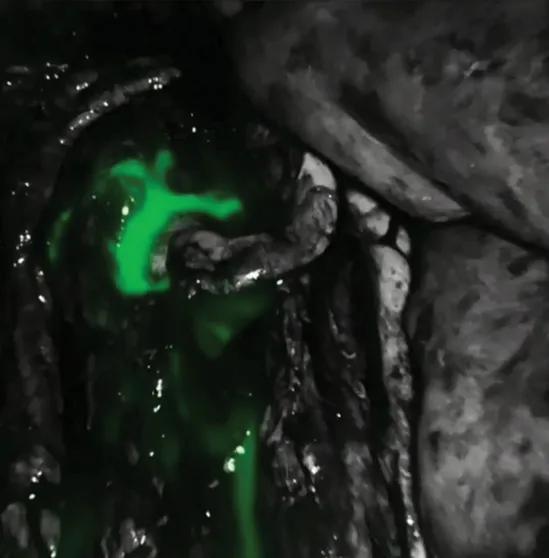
Intraoperative intranodal lymphangiography through an inguinal lymph node was performed with indocyanine green injection through the right inguinal lymph node to visualize the residual leakage point. The left iliac lymph node is intact, but leakage from the retroperitoneal lymphatics is observed.
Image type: pathology (pas)